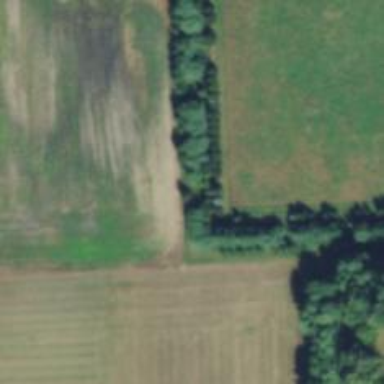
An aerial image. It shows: Row of trees in natural setting.